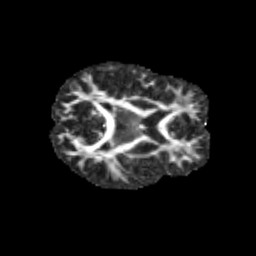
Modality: FA
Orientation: axial
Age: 13
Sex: female
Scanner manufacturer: siemens
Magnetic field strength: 3 T
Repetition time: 3.8 s
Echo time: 0.07 s